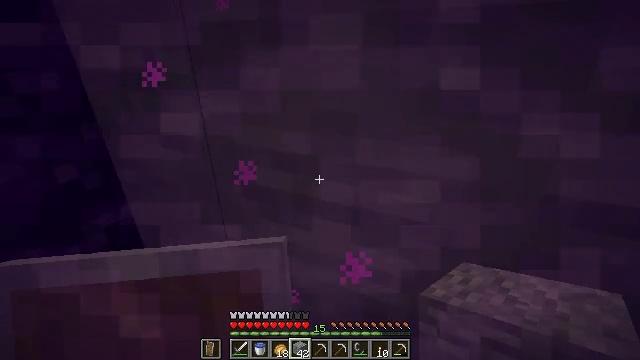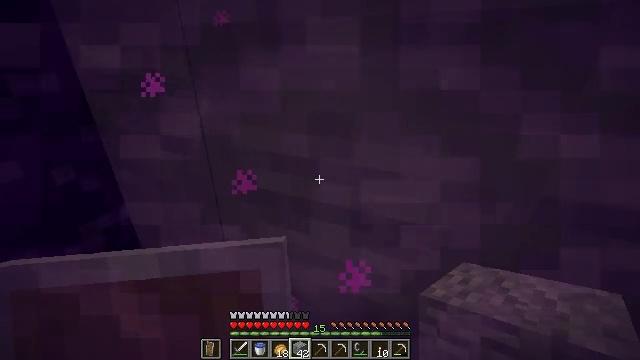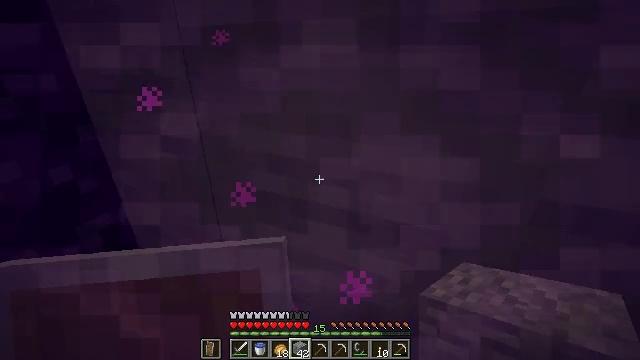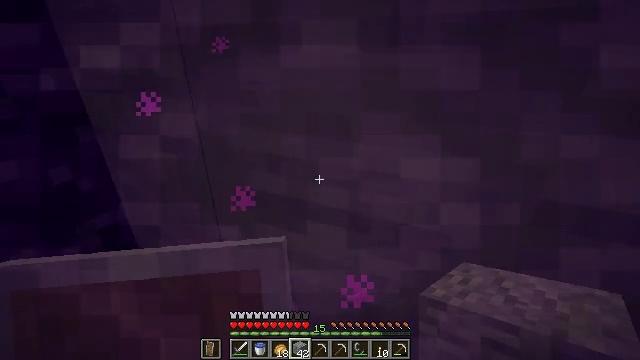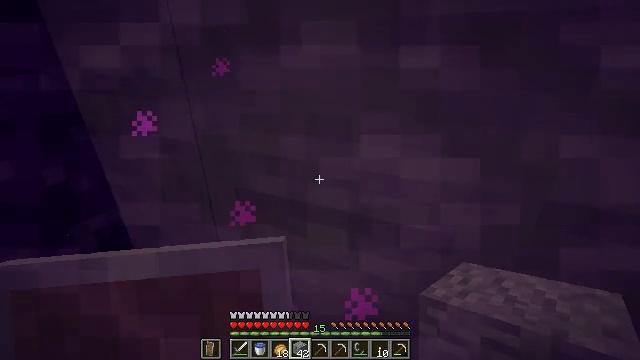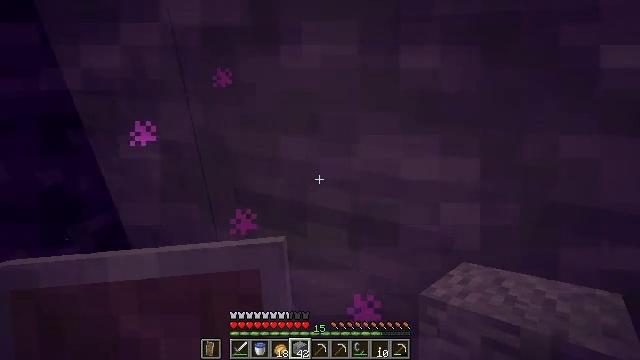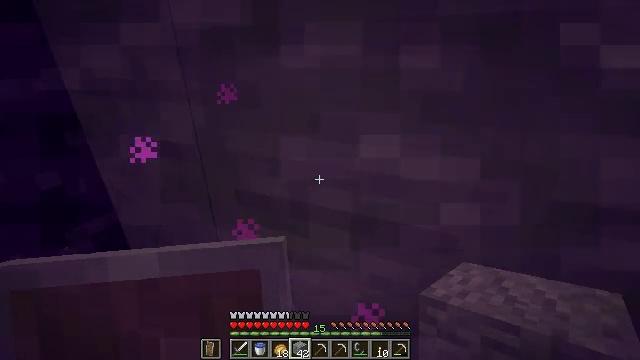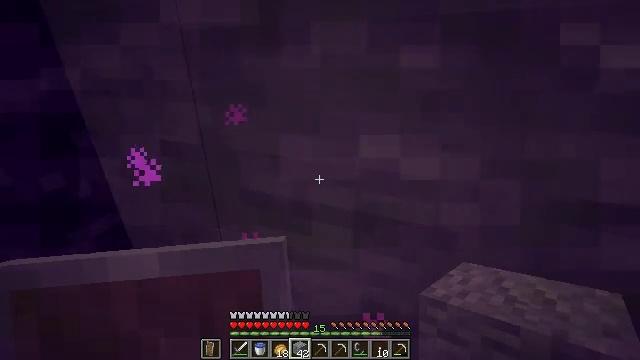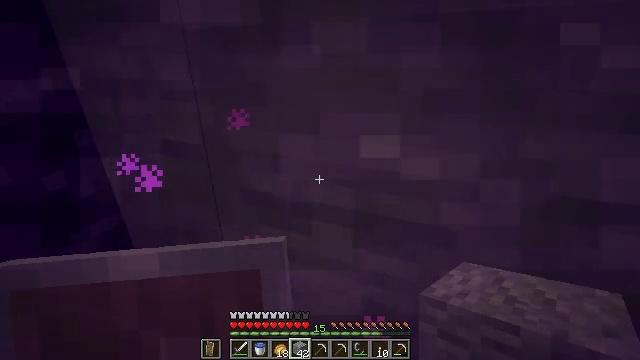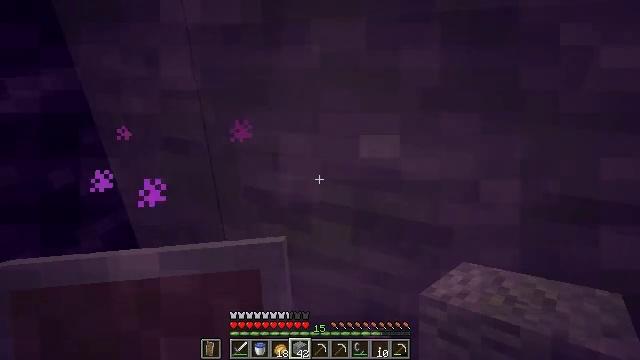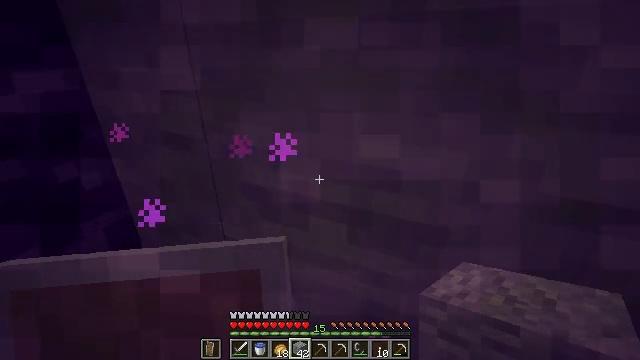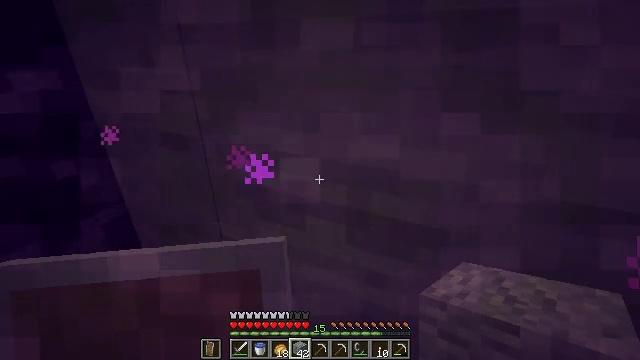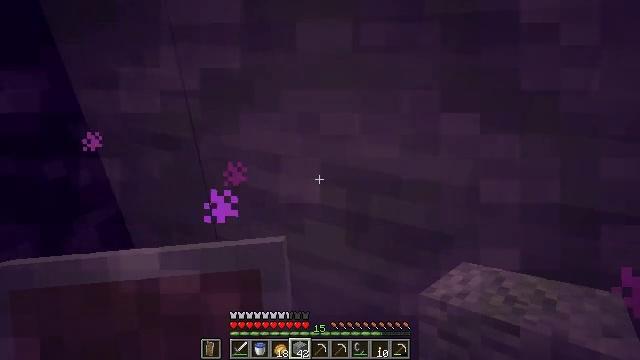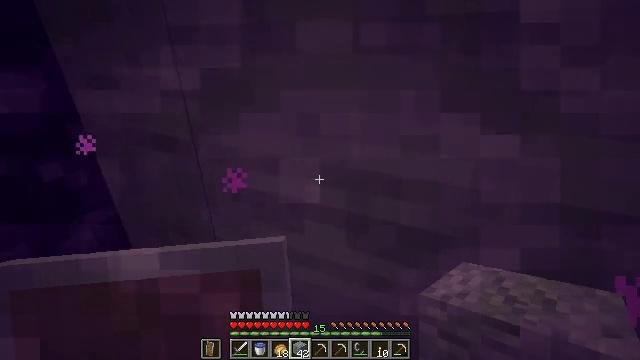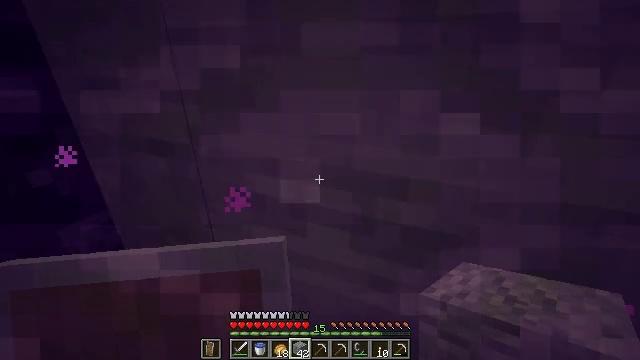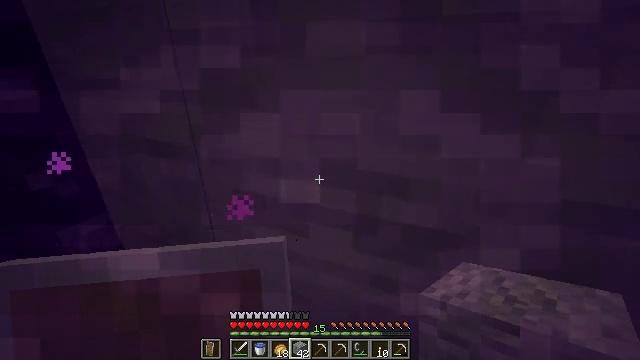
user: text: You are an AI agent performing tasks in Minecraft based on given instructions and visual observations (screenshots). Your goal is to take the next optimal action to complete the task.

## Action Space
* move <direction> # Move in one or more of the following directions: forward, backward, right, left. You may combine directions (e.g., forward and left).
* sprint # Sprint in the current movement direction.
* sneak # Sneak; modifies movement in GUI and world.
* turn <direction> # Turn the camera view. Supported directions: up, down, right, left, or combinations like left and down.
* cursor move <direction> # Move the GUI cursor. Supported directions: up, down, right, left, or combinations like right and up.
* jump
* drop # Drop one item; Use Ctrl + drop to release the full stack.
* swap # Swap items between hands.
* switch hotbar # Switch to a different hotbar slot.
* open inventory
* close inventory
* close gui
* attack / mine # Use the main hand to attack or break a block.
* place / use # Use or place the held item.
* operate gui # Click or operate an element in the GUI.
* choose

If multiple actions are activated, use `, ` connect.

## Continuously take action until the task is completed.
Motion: motion action
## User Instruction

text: Mine the block under the soul fire.
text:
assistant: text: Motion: no_op
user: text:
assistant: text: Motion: no_op
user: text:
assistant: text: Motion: no_op
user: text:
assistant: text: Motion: no_op
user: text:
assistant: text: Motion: no_op
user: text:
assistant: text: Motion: no_op
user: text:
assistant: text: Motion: no_op
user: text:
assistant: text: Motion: no_op
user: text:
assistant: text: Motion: no_op
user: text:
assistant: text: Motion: no_op
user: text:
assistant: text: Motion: no_op
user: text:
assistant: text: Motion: no_op
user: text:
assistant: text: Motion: no_op
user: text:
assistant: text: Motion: no_op
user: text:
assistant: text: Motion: no_op
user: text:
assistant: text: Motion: no_op
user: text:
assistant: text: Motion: no_op
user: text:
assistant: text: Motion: no_op
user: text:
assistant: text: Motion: no_op
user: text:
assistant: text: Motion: no_op
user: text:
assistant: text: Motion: no_op
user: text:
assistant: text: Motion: no_op
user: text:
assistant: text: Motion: no_op
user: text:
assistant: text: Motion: no_op
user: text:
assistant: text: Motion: no_op
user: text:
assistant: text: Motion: no_op
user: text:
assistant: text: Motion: no_op
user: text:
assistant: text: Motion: no_op
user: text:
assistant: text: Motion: no_op
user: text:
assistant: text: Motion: no_op